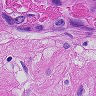
Metastatic tissue present: yes